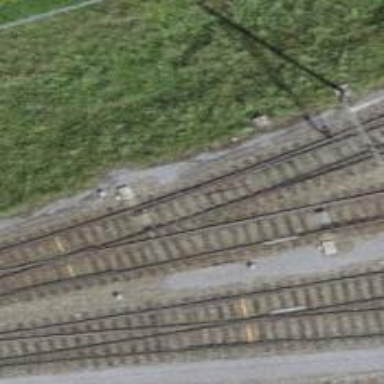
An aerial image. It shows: Railway switch.